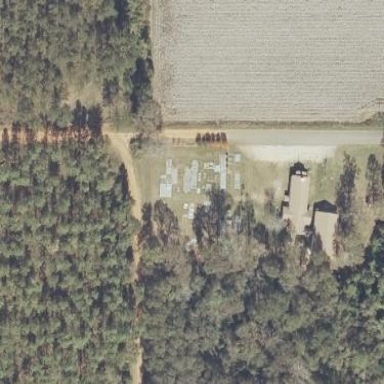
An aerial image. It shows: Graveyard area designated as cemetery.